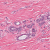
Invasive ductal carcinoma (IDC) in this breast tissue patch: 0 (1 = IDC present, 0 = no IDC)